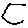
Label: hexagon